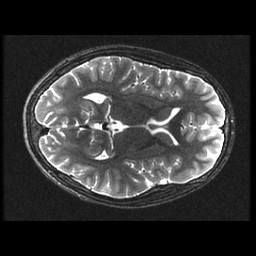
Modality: T2w
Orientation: axial
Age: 16
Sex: male
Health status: ill
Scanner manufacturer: ge
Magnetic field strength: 3 T
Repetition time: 7.5 s
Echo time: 0.1015 s